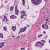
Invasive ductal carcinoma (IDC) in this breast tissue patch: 1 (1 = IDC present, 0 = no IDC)